Interaction volume radius: 5 \u00c5
Interaction volume height: 30 \u00c5
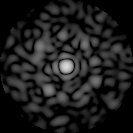
Disorder parameter: 0.8169